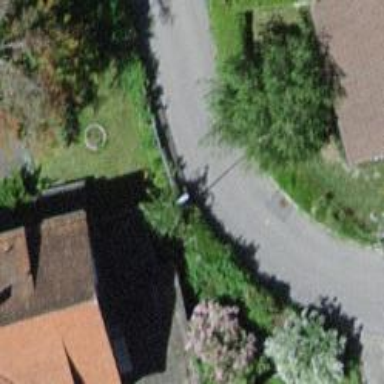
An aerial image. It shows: Smooth asphalt road in residential area.